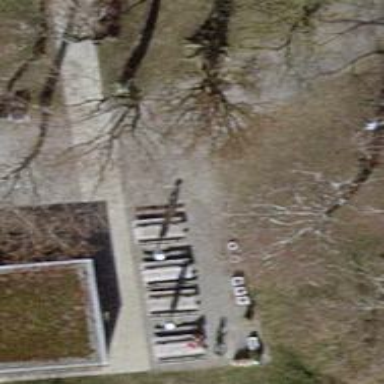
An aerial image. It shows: Picnic table located in leisure land area.